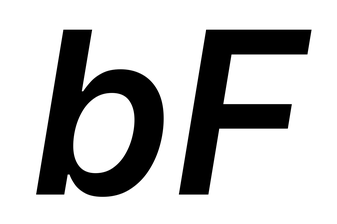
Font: Inter-Italic_SemiBold_Italic